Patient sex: M
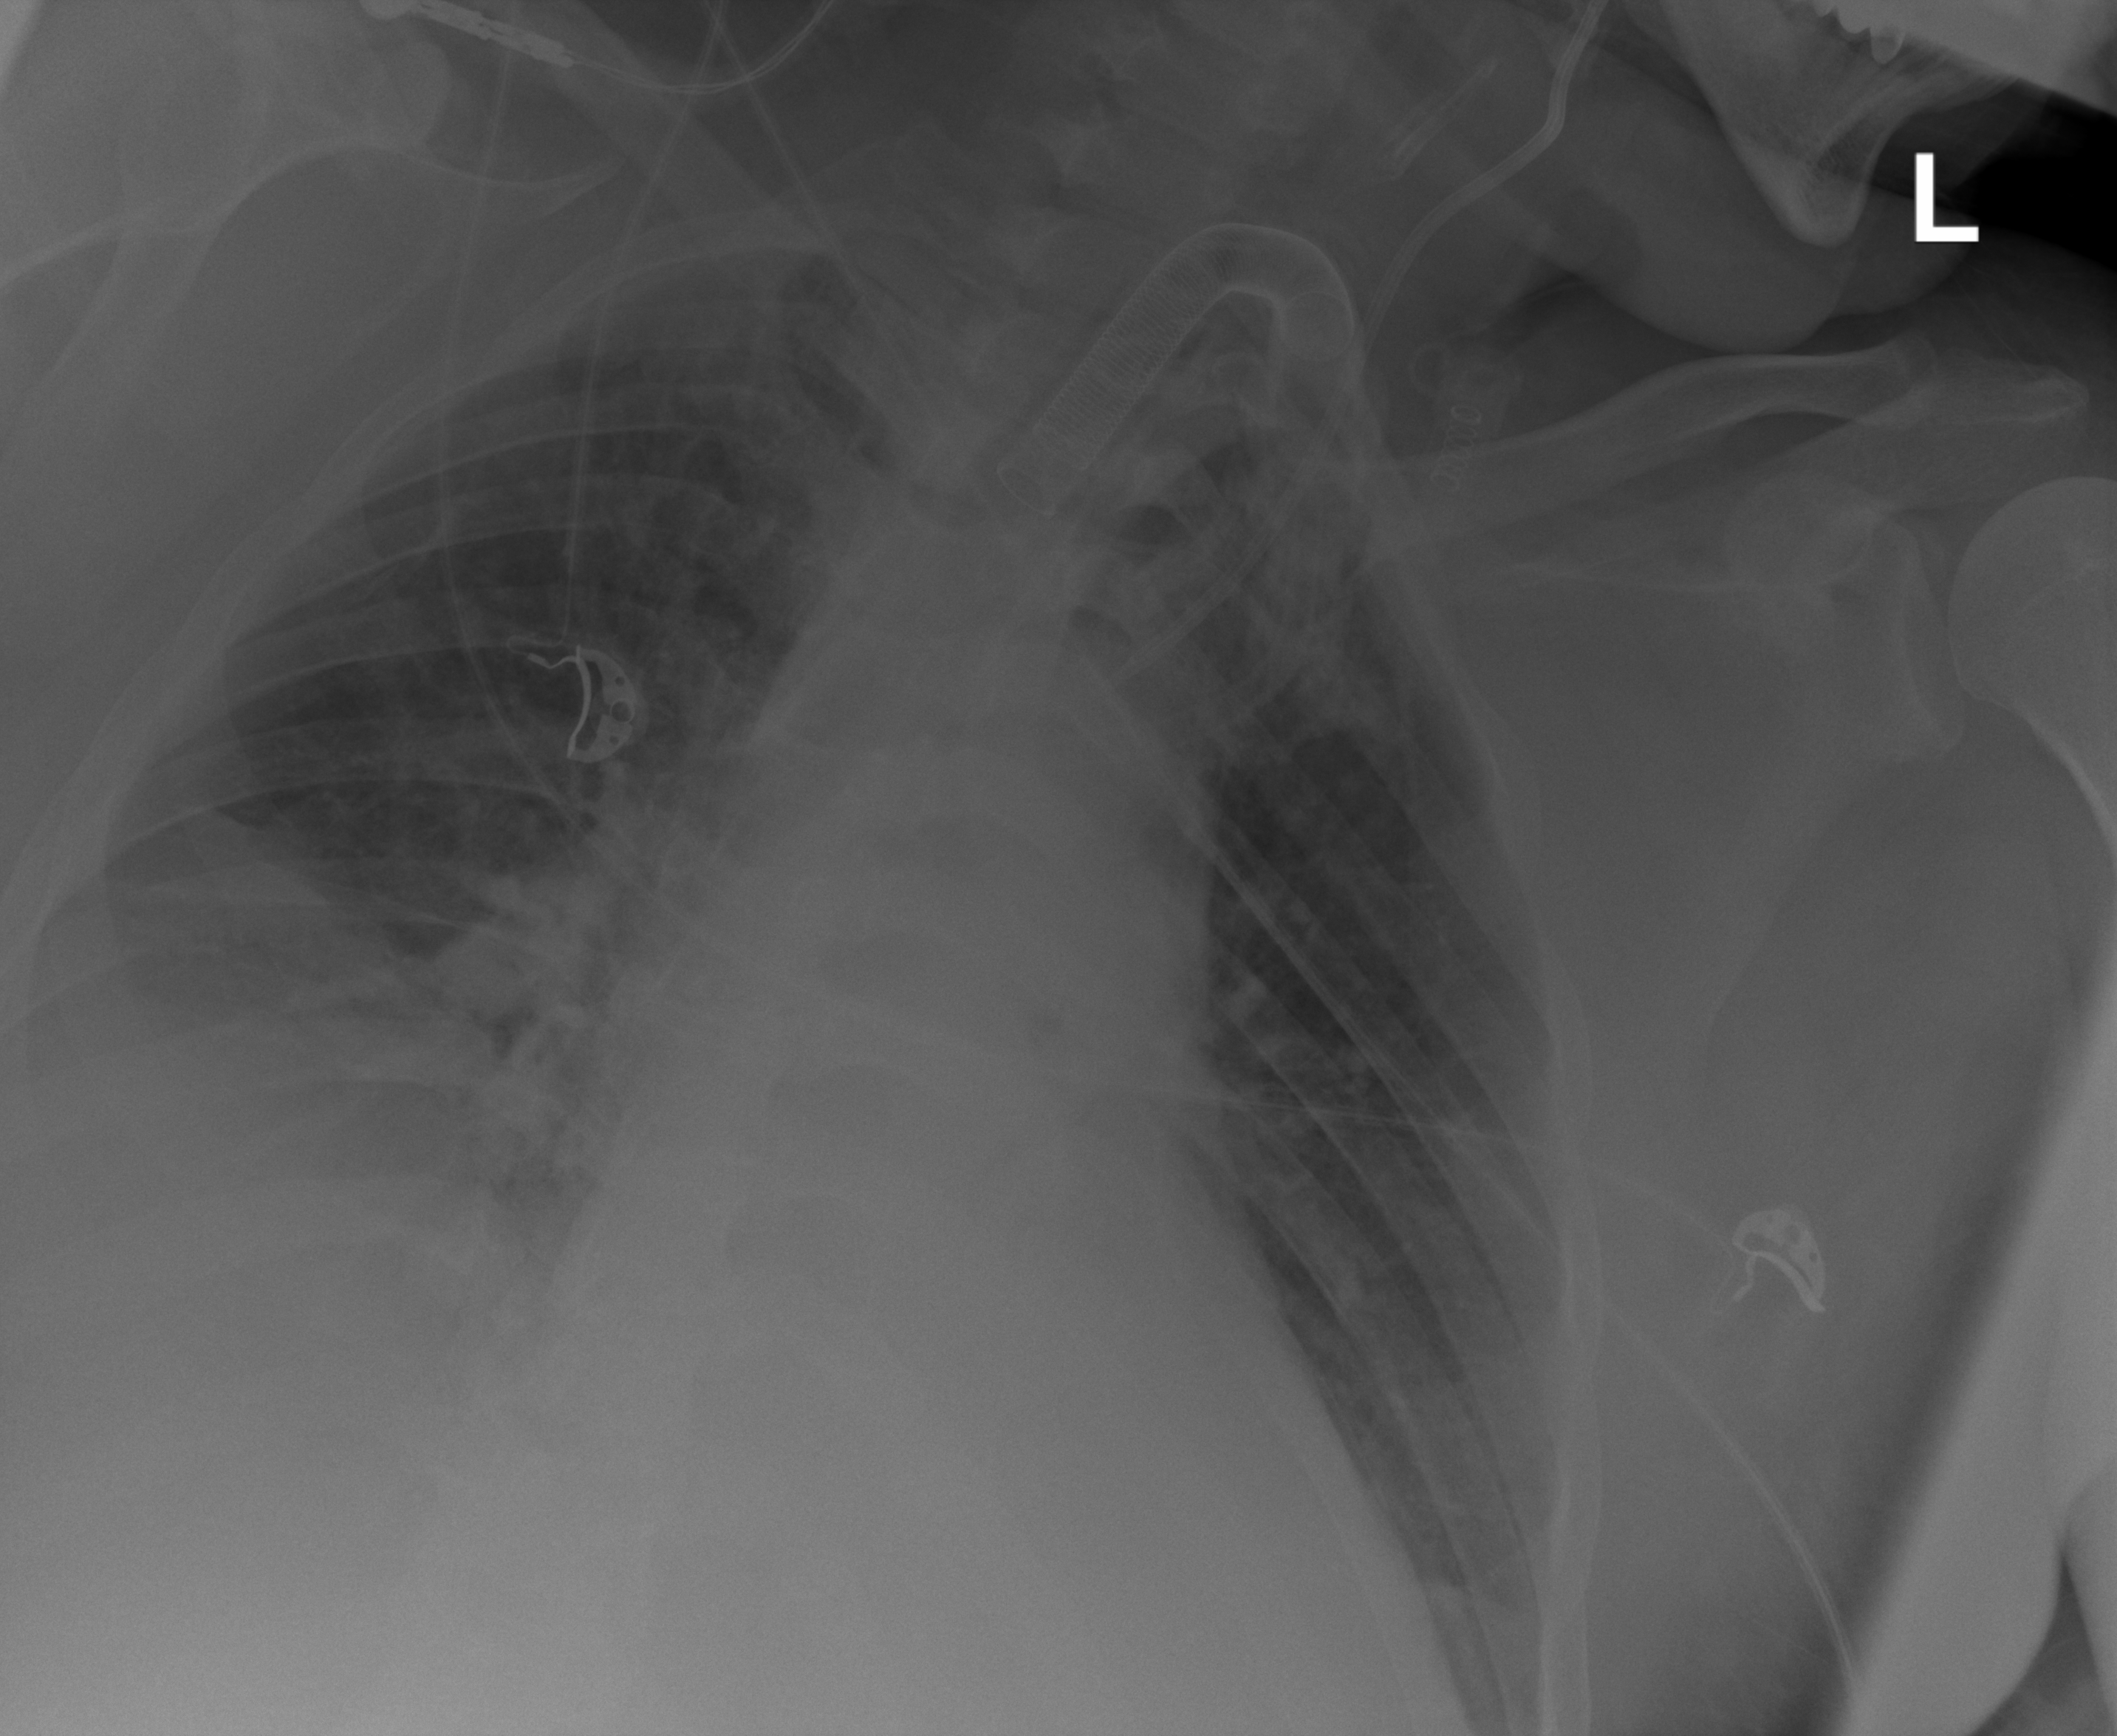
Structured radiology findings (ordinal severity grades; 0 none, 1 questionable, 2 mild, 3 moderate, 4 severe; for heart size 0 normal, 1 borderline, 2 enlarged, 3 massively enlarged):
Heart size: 0
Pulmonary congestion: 0
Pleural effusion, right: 2
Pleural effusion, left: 1
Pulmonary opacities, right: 2
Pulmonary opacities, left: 0
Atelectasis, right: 2
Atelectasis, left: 2